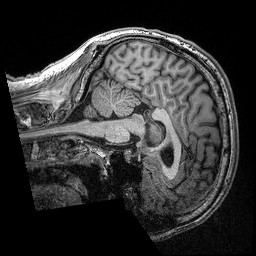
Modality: T1w
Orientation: sagittal
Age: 36
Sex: male